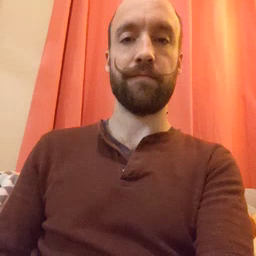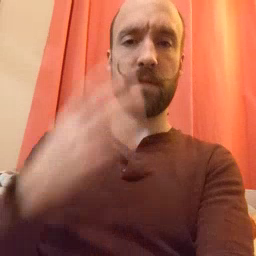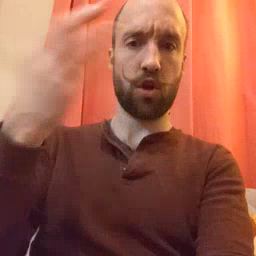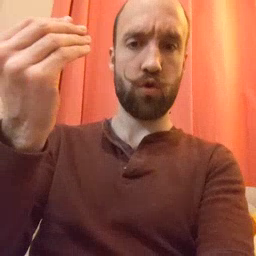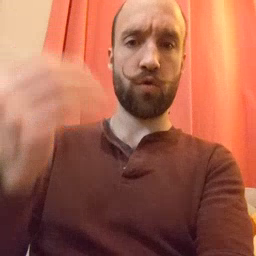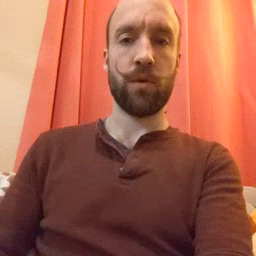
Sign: go